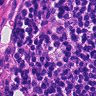
Metastatic tissue present: no